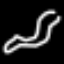
Label: squiggle